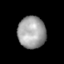
Tissue: skin
Cell type: Epithelial cells
Senescence score: 0.8439
Nuclear area (px): 870
Mean DAPI intensity: 159.649